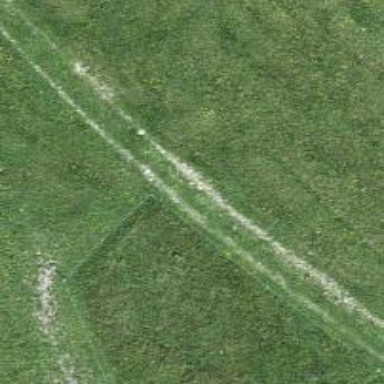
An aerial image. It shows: Grassy track road with grade 4 track type.